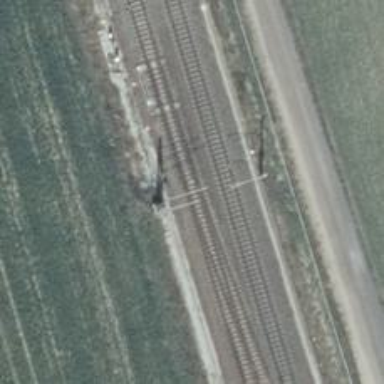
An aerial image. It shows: Milestone along the railway with catenary mast.